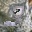
Label: 3